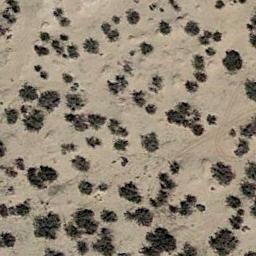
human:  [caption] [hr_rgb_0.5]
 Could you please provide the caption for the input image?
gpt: Some disconnected chaparrals grow in the desert .

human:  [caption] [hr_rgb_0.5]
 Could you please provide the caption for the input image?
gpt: Chaparral is evenly distributed on the sand .

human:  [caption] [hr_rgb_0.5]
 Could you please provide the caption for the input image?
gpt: There are piles of grass in this jungle .

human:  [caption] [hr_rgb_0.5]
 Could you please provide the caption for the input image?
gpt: The chaparral is consist of sparse bushes on the desert .

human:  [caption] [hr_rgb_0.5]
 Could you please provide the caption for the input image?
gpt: The chaparral is not evenly distributed .